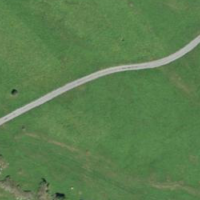
EUNIS habitat code: 24
Species observed at this site:
Oenanthe oenanthe